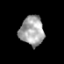
Tissue: prostate
Cell type: T cells
Senescence score: 0.3373
Nuclear area (px): 696
Mean DAPI intensity: 163.667